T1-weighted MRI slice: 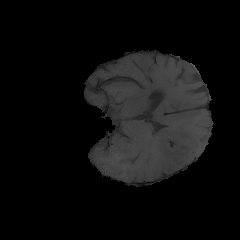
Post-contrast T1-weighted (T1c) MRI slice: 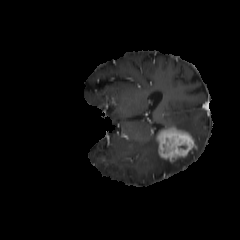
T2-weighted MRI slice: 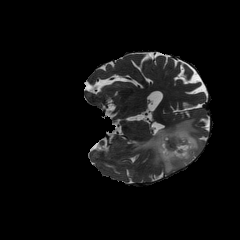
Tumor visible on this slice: yes